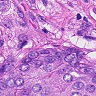
Metastatic tissue present: yes